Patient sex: M
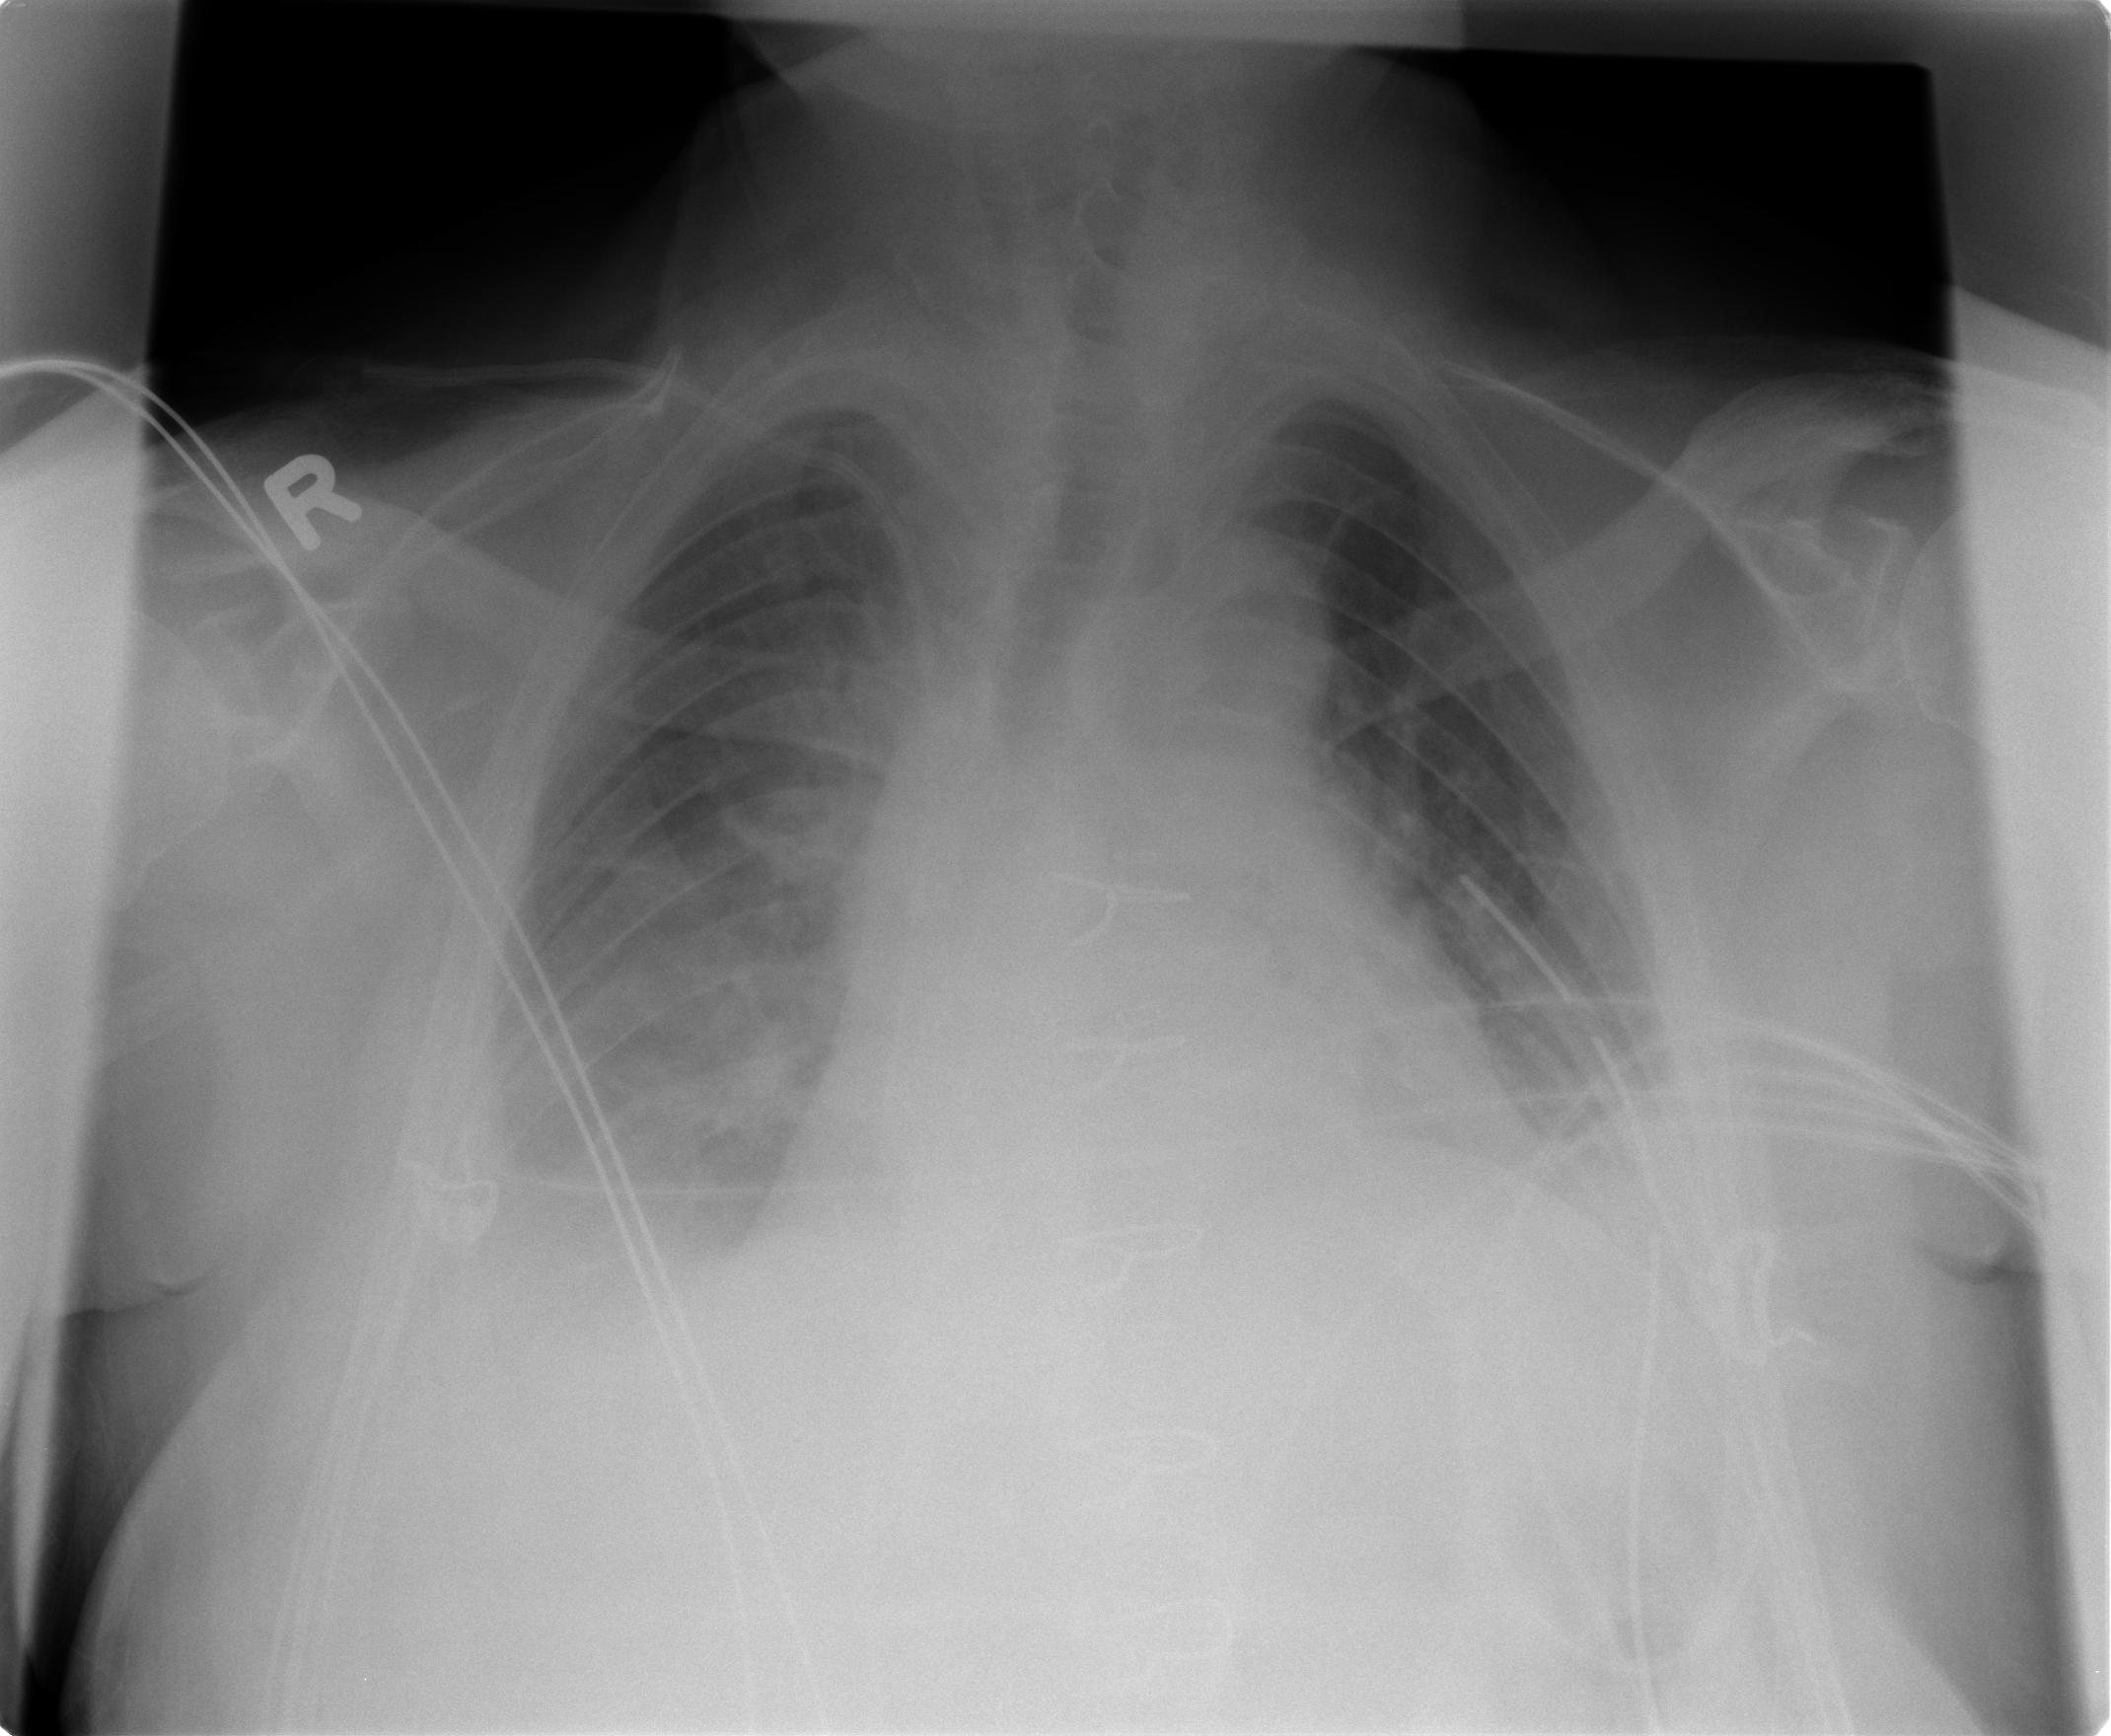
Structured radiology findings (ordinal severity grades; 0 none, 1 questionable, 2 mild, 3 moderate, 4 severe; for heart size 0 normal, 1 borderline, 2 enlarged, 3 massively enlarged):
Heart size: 0
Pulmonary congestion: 2
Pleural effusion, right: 2
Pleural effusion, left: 1
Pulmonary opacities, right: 0
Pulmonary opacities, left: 0
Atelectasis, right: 2
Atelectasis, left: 2